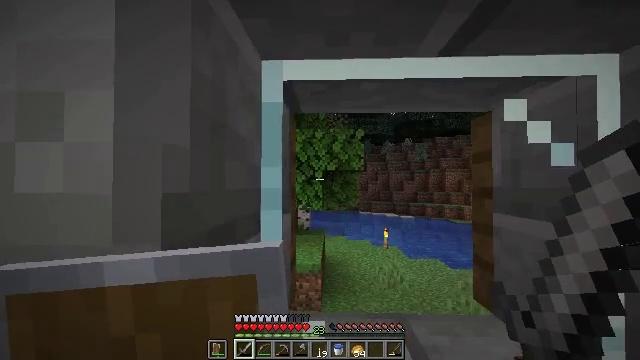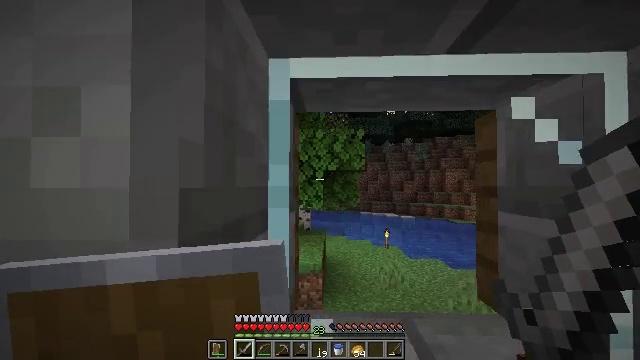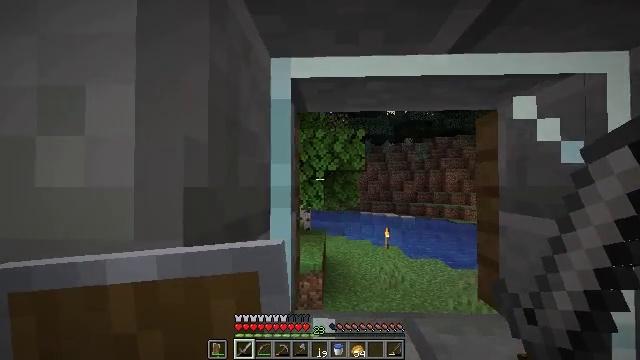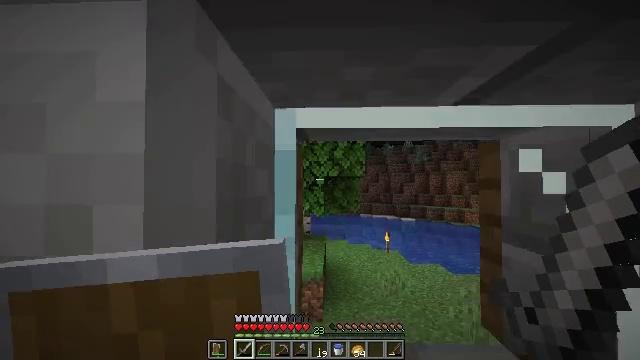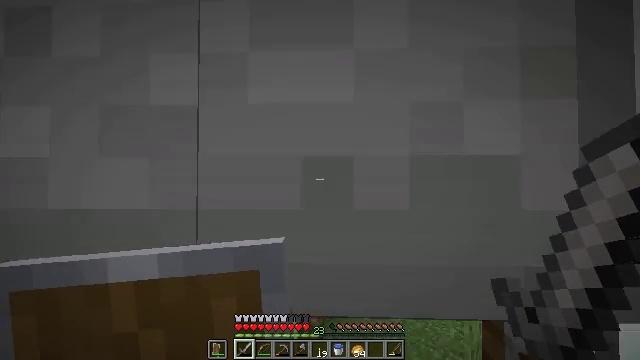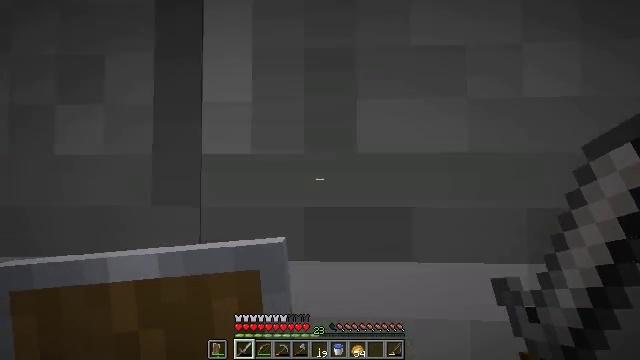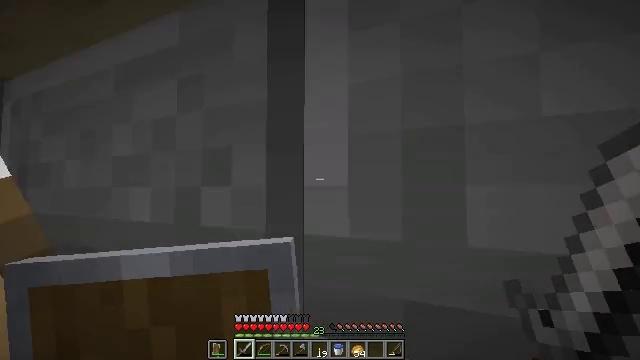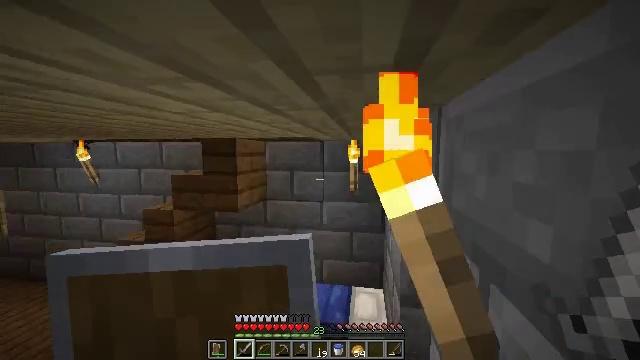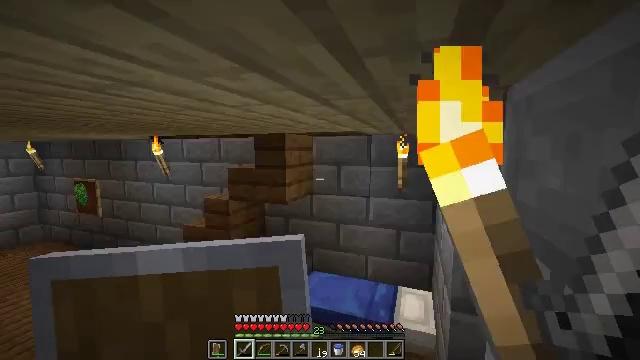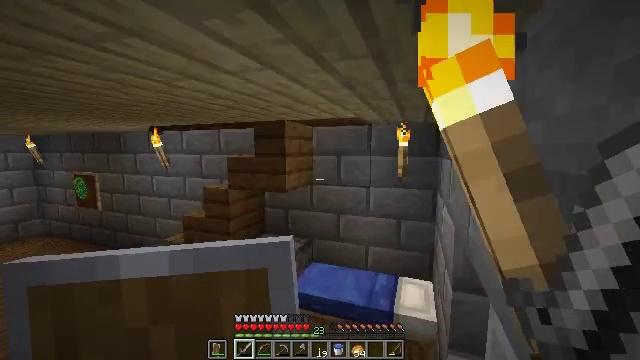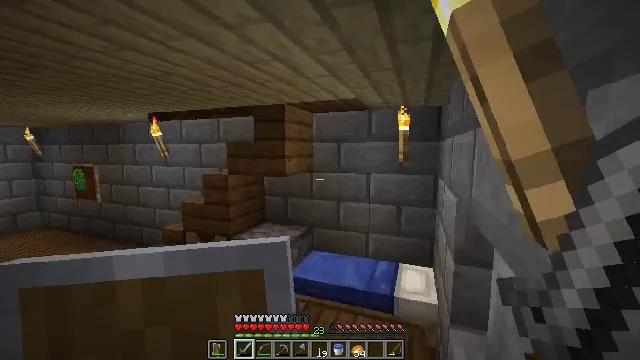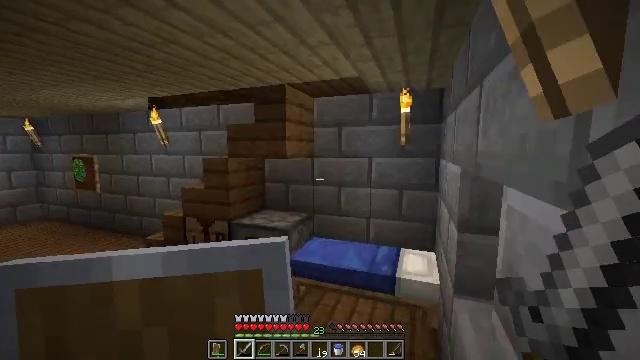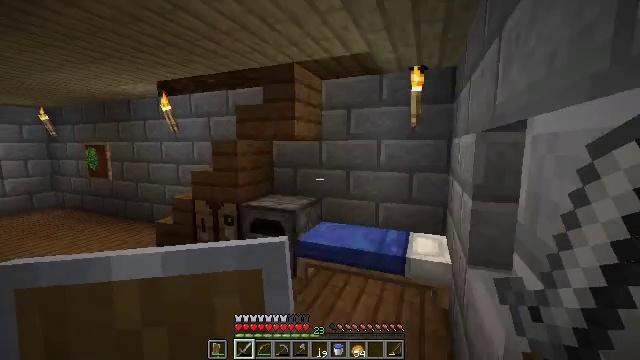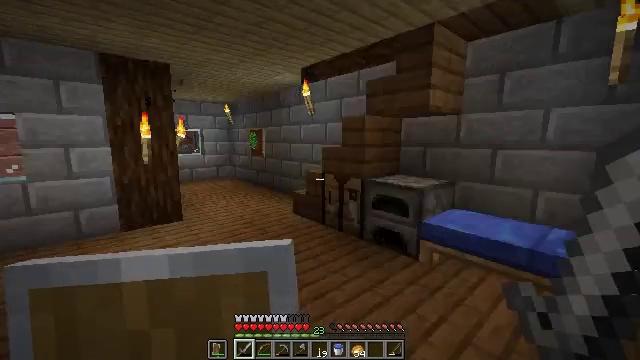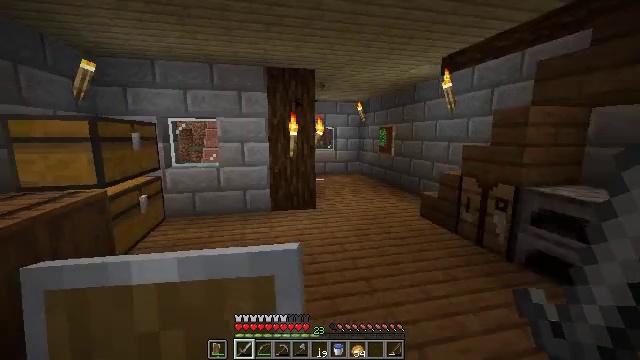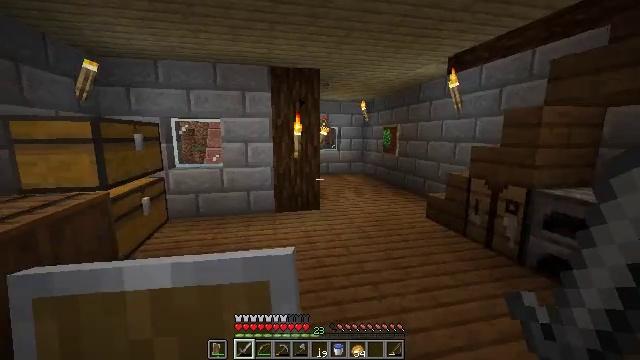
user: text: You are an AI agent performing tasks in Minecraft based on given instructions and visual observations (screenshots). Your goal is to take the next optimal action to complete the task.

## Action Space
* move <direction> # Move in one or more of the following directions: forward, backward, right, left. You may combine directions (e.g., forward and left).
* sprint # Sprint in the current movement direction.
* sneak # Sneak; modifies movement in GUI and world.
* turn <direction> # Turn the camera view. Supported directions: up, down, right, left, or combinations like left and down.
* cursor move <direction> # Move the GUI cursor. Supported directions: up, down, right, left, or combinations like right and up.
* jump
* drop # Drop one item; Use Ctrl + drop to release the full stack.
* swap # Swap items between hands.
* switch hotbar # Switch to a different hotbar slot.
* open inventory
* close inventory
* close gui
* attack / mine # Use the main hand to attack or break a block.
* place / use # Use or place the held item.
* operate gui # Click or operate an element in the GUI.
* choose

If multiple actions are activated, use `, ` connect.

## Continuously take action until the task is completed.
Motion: motion action
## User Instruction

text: Break the sugar cane.
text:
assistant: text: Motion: move forward
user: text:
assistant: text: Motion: move forward
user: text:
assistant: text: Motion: jump
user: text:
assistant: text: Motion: jump
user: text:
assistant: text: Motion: jump
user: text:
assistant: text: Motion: turn left, jump
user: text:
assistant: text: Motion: turn left and down, jump
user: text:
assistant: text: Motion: turn left
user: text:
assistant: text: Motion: no_op
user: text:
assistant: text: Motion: no_op
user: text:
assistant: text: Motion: move left
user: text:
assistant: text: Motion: move forward and move left, turn left
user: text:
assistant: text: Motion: move forward and move left, turn left and down
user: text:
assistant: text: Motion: move forward and move left, turn left
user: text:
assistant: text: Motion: move forward
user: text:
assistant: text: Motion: move forward
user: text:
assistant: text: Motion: move forward
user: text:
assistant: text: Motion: move forward
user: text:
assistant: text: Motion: move forward
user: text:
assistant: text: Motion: move forward
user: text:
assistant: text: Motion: move forward, turn right and up
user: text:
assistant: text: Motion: move forward, turn right and up
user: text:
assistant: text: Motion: move forward, turn right and up
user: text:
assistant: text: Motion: move forward
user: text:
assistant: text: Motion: move forward
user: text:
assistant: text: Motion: move forward
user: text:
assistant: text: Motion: move forward
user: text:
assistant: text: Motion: move forward
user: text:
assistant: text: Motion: move forward, turn left and down
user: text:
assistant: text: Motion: move forward and move right, turn left and down